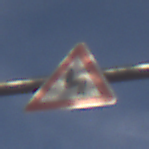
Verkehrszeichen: DoppelkurveZunaechstLinks
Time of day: MorningAfternoon
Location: Outdoor (Urban)
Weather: PartlyCloudy
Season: NotSpecified
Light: Natural